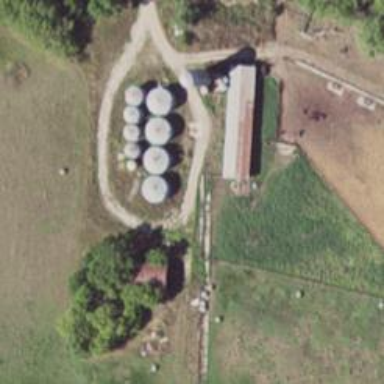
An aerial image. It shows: Silo.